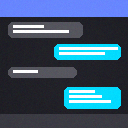
Screen state: on